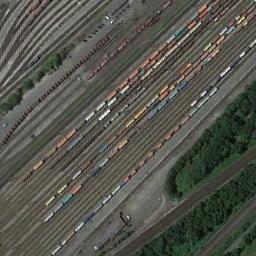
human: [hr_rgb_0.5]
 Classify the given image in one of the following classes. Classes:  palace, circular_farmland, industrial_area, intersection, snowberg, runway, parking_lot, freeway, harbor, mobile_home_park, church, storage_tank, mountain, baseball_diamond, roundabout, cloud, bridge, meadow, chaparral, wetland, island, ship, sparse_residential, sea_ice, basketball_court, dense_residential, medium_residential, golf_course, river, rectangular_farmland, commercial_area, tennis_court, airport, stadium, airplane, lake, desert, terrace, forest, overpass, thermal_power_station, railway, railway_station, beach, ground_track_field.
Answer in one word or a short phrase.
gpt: railway